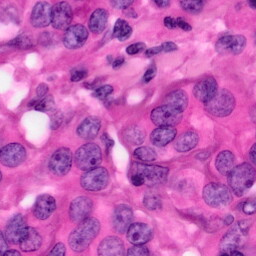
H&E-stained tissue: Pancreatic